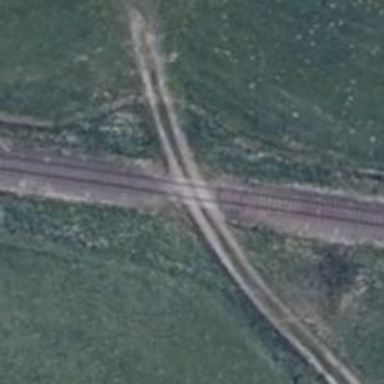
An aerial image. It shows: Level crossing along the railway.